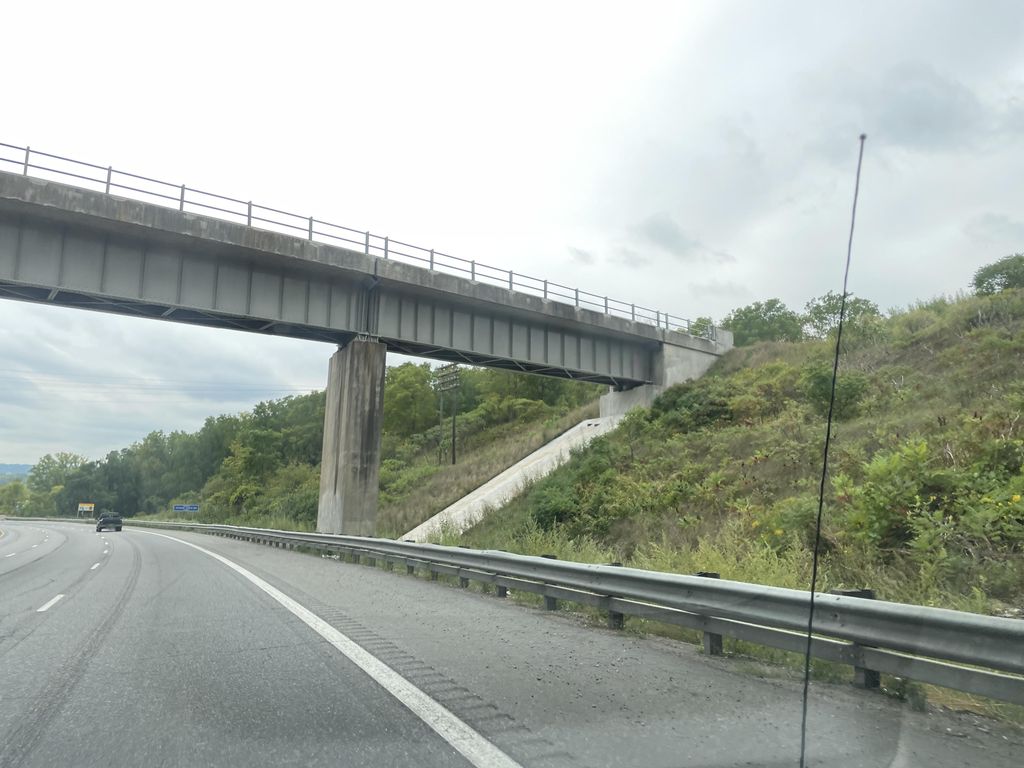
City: hamilton